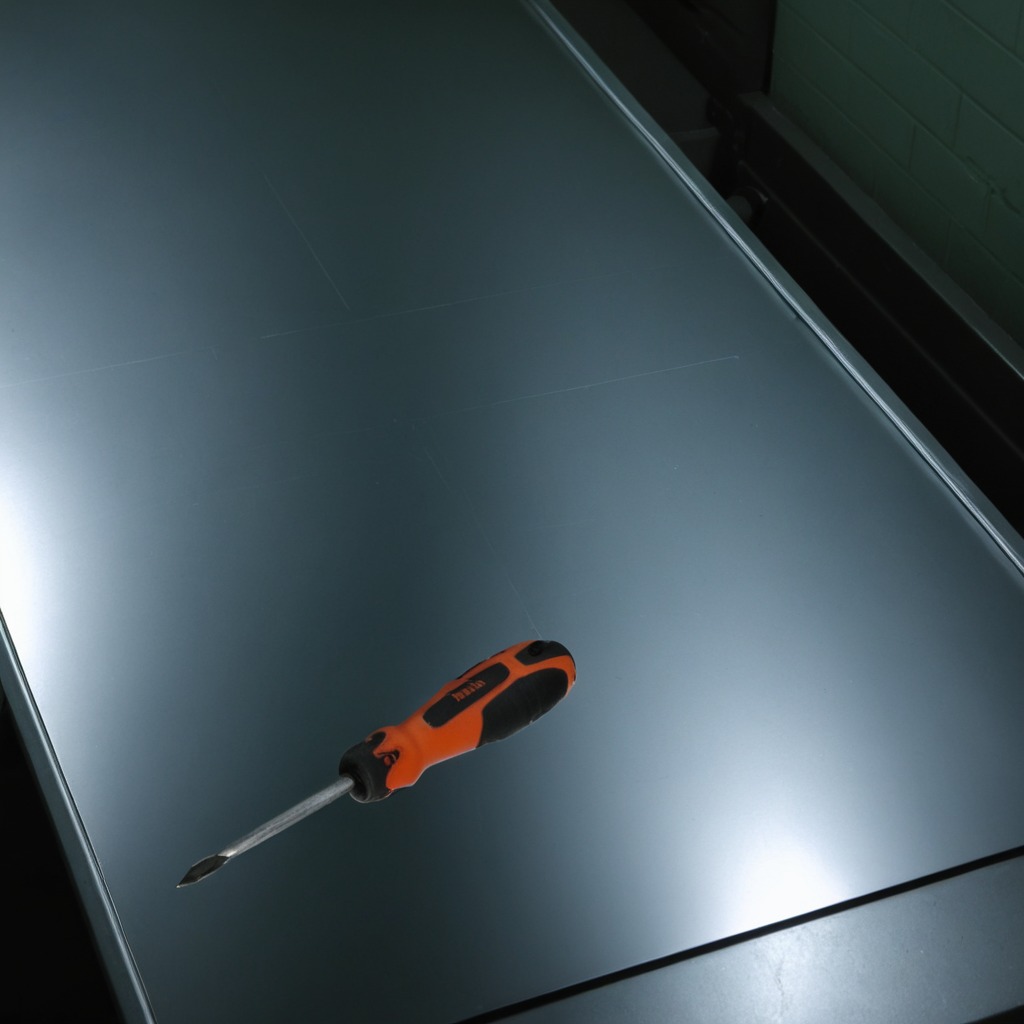
A screwdriver lying on a clean empty table in a railway signal maintenance room lit by harsh overhead fluorescents photorealistic surface textures crisp shadows high dynamic range